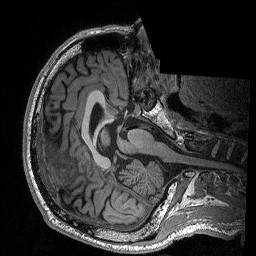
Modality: T1w
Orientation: axial
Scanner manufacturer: siemens
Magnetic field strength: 3 T